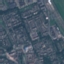
Label: Residential